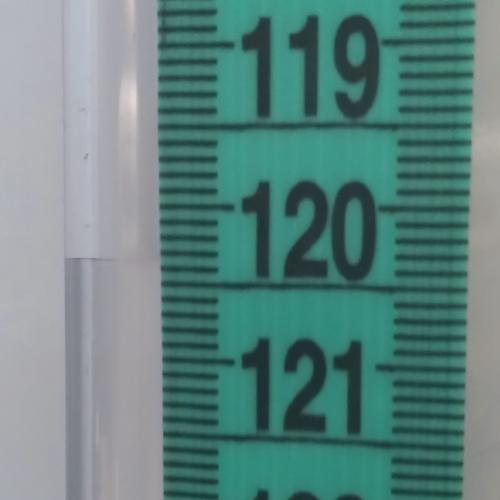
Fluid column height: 120.4 cm